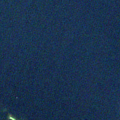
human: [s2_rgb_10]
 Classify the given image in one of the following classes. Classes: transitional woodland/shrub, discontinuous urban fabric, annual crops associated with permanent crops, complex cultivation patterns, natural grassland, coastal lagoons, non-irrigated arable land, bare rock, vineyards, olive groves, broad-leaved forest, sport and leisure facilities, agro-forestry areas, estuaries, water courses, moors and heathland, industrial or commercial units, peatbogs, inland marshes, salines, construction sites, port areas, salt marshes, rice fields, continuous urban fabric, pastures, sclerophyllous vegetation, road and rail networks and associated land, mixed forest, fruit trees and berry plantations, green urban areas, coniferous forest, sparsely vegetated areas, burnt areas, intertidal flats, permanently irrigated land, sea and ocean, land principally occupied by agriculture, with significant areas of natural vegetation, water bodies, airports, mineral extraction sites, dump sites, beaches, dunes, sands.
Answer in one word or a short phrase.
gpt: water bodies